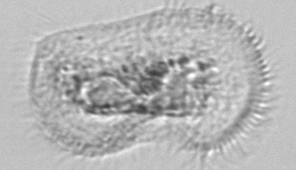
Label: Pleuronema